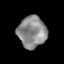
Tissue: skin
Cell type: Epithelial cells
Senescence score: 0.2643
Nuclear area (px): 880
Mean DAPI intensity: 138.281